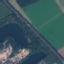
Label: Highway